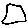
Label: square